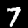
Digit: 7